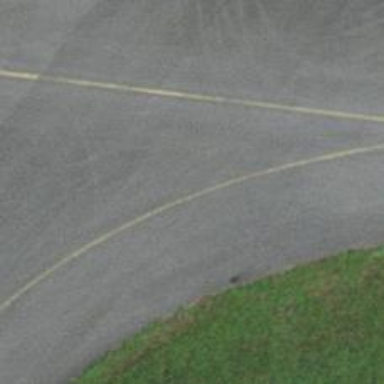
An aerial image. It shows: Image of taxiway at airport.